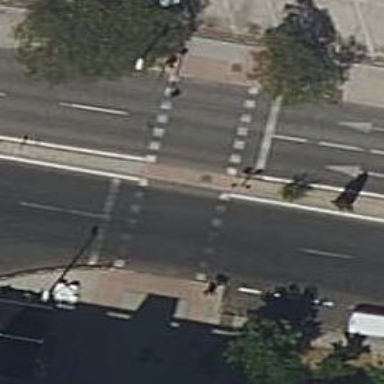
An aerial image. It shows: Road crossing with traffic signals.